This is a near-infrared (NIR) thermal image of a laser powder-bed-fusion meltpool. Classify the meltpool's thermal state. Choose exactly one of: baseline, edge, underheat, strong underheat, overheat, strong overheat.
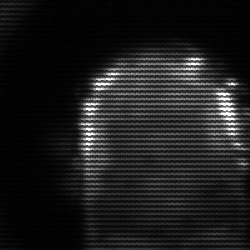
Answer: baseline